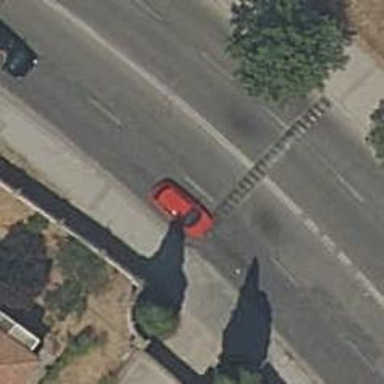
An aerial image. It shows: Bump for traffic calming.